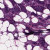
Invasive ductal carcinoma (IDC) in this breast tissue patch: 1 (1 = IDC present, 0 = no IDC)